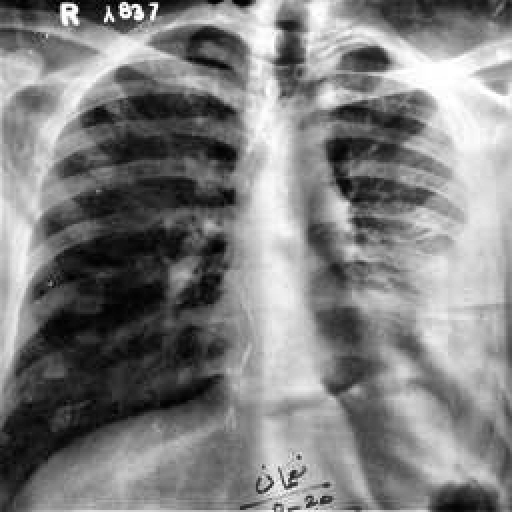
Finding: TUBERCULOSIS